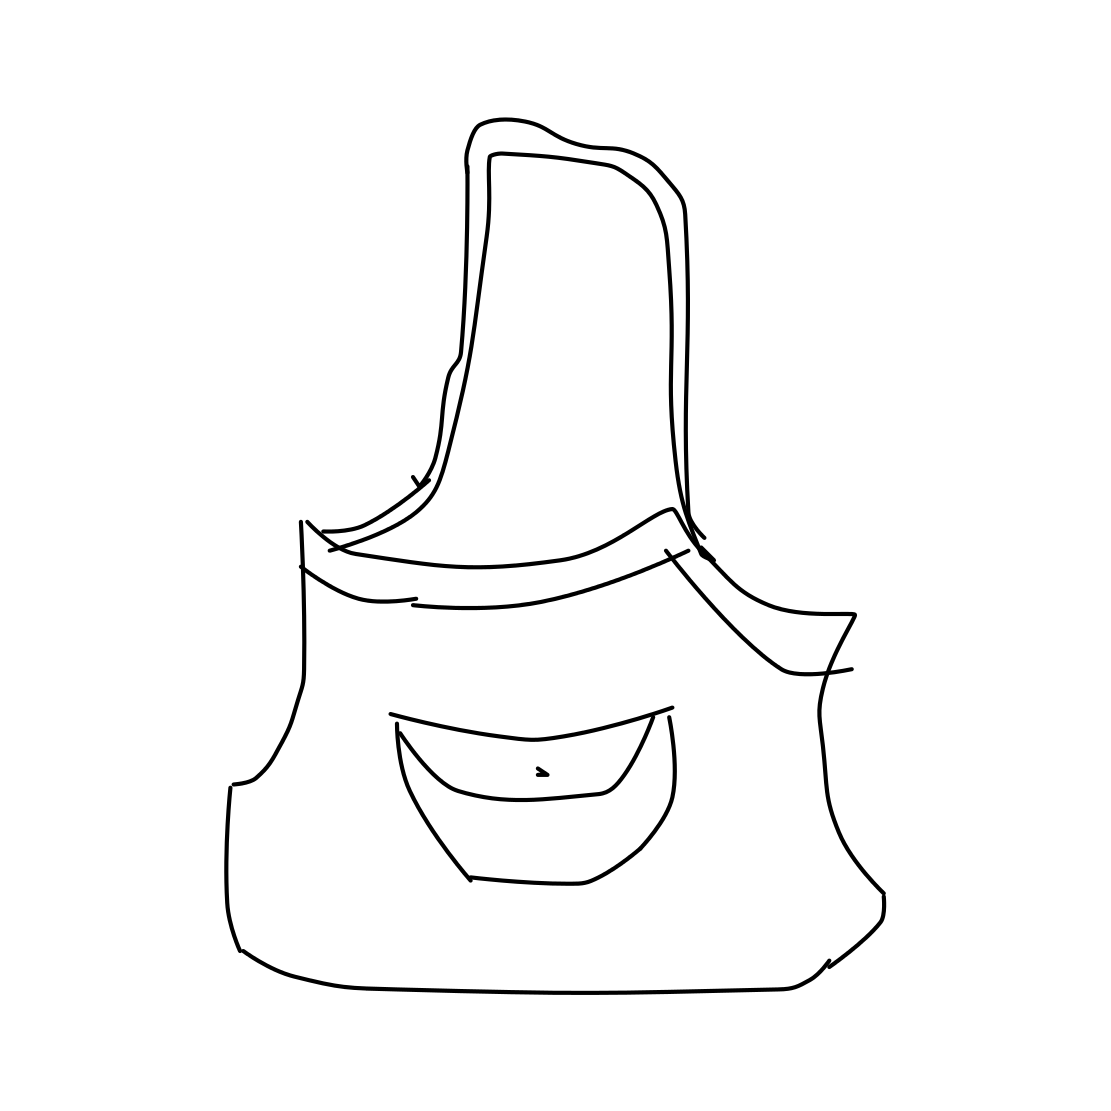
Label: purse